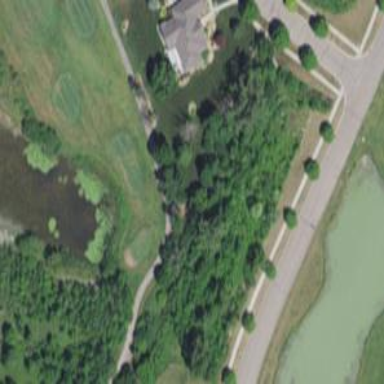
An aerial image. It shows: Path for golf carts.